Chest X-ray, AP view. Patient: 29 years old, sex M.
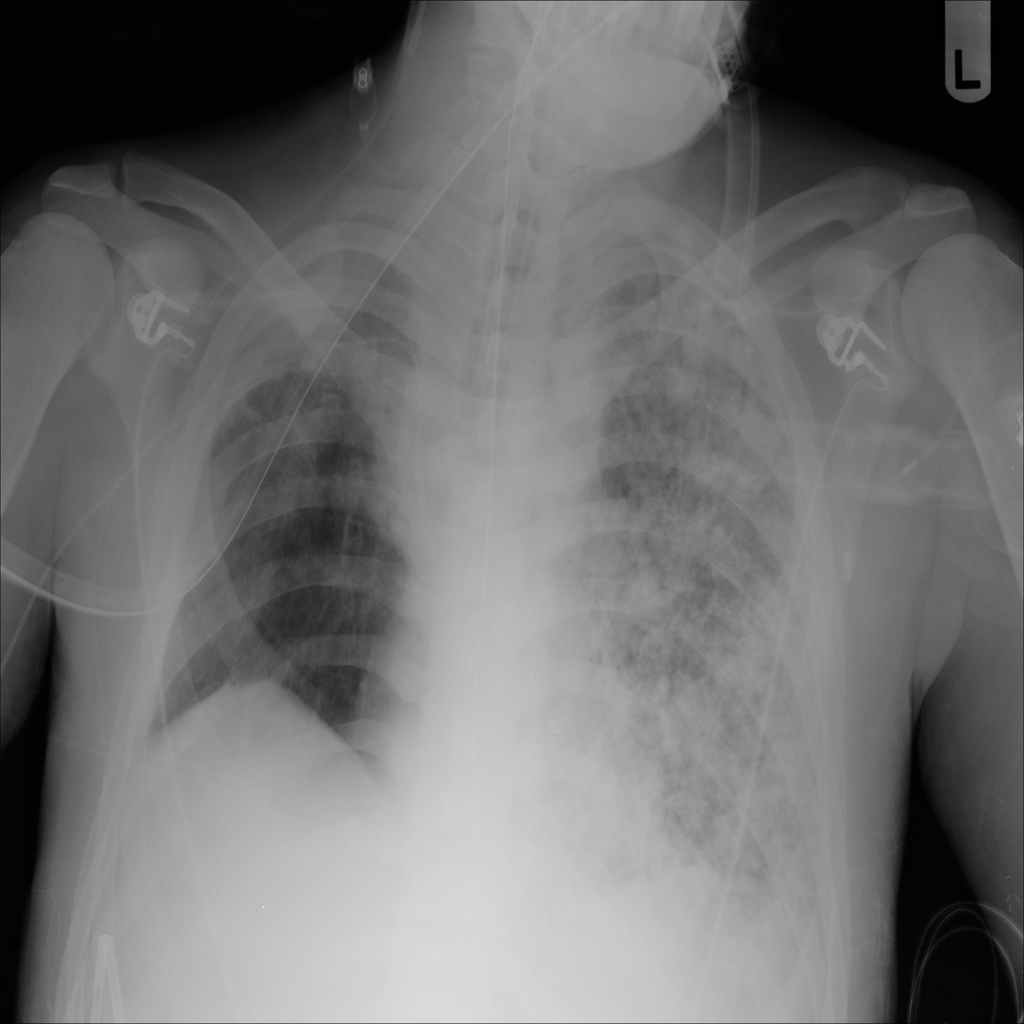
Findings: No Finding